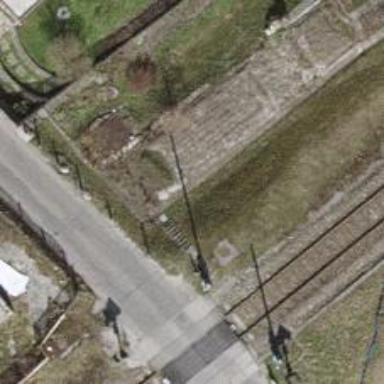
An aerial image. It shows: Abandoned railway.